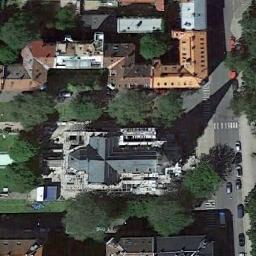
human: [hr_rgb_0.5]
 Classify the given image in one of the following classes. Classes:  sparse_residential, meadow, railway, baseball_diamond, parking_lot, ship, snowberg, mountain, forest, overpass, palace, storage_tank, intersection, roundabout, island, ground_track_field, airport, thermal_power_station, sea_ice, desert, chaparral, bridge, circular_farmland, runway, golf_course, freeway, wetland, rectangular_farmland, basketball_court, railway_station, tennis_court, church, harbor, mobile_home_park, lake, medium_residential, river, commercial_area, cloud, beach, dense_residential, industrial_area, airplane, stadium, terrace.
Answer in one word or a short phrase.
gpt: church